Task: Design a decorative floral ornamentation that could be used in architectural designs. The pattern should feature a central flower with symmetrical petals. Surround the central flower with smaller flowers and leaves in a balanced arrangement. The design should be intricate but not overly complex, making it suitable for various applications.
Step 864:
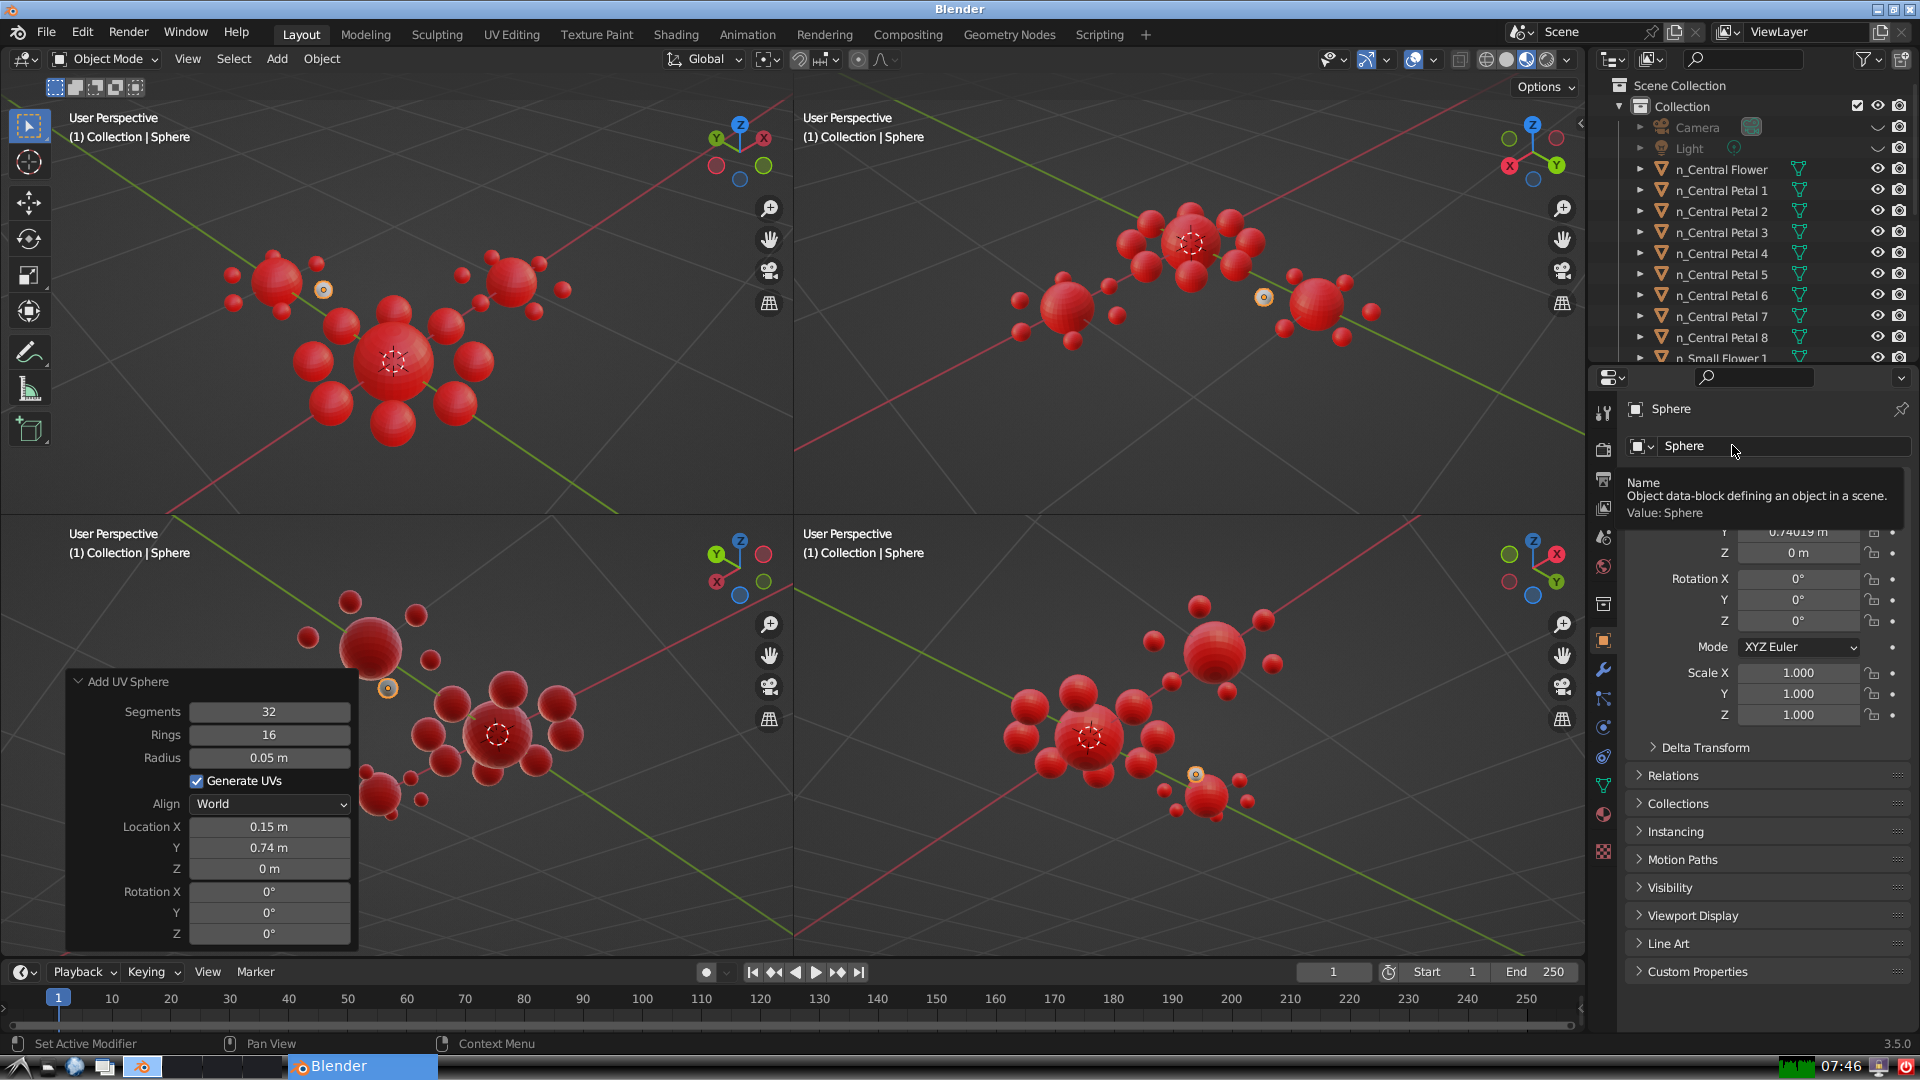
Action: click: no